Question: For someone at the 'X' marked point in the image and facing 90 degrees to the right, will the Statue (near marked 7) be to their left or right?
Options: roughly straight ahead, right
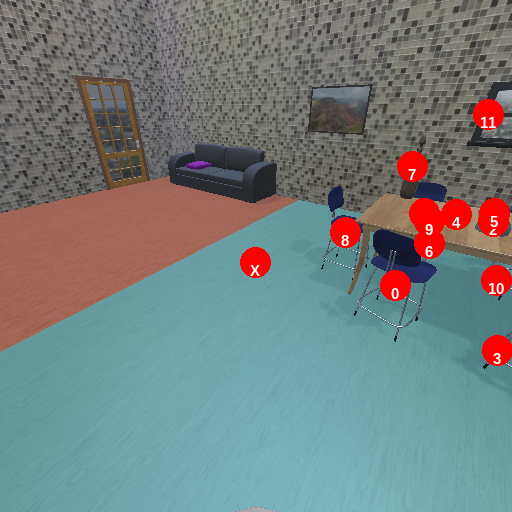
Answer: roughly straight ahead